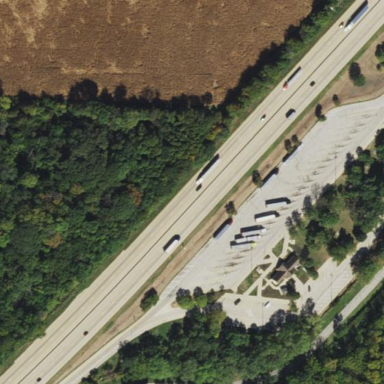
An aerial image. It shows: Rest area on the road.